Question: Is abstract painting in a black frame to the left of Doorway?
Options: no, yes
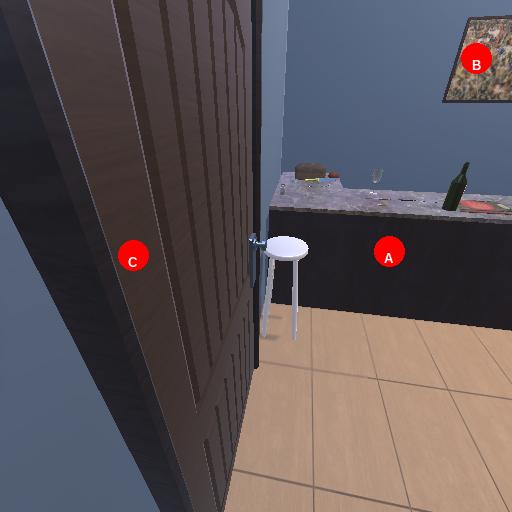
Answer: no